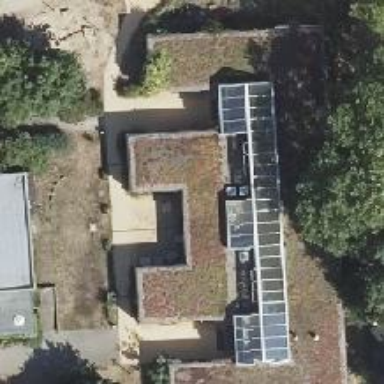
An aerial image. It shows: School building.